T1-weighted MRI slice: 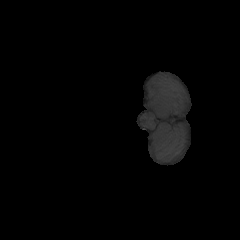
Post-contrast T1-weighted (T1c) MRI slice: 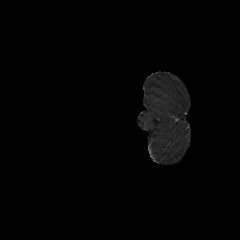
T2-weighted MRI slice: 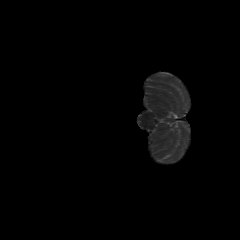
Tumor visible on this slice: no